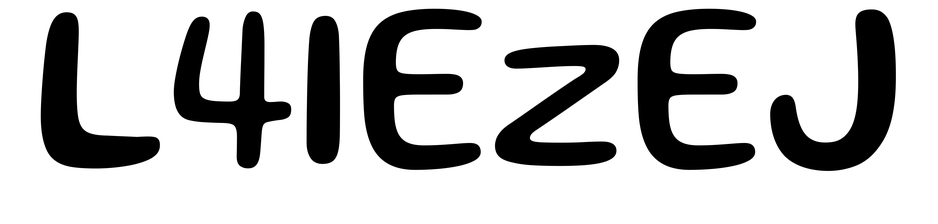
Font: Gluten_Regular